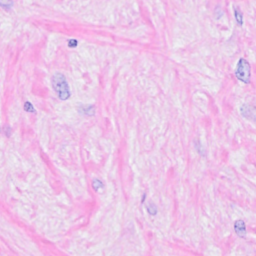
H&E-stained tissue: Breast